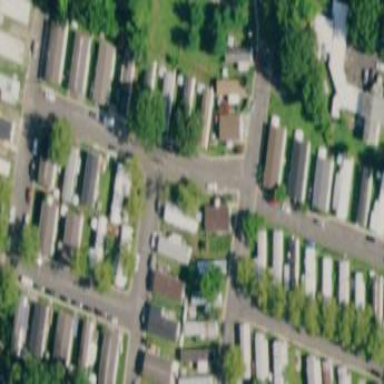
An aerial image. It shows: Residential area known as trailer park.